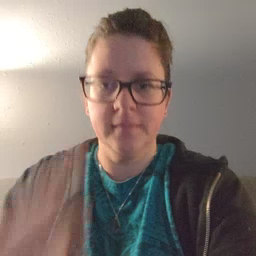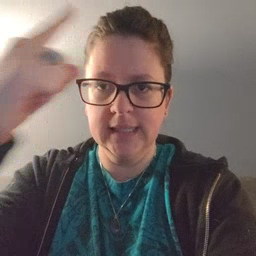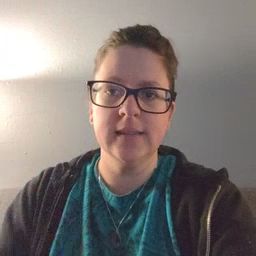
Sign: penny